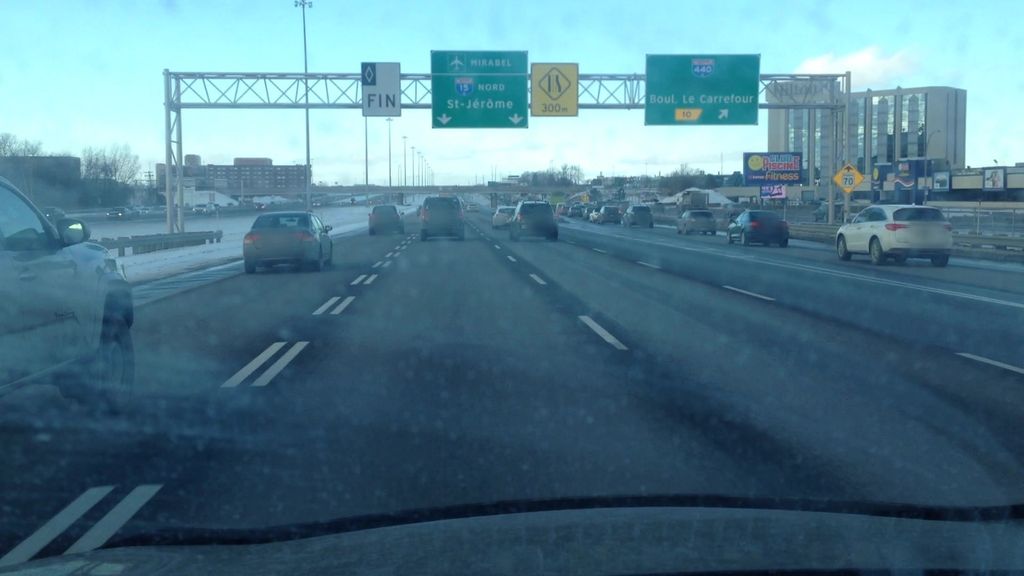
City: montreal